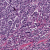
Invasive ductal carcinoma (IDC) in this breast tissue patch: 1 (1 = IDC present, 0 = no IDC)